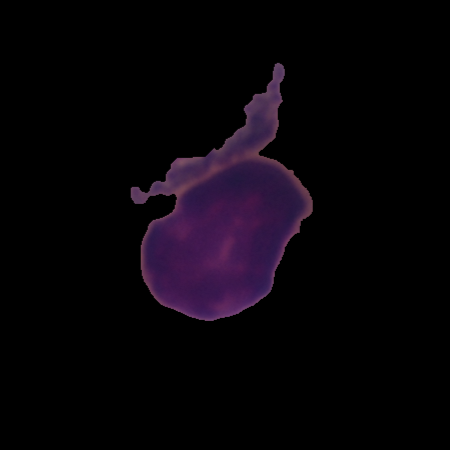
Label: healthy